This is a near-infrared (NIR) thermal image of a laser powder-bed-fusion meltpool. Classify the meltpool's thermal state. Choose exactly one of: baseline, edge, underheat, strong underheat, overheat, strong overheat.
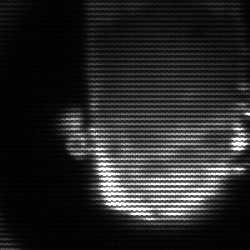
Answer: baseline